Interaction volume radius: 5 \u00c5
Interaction volume height: 35 \u00c5
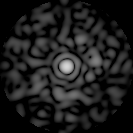
Disorder parameter: 0.8121